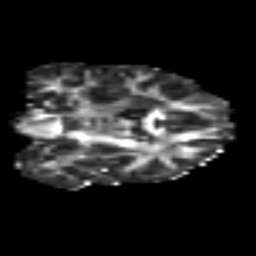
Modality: FA
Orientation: coronal
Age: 57
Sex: female
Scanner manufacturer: siemens
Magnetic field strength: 3 T
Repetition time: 5.6 s
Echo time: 0.082 s